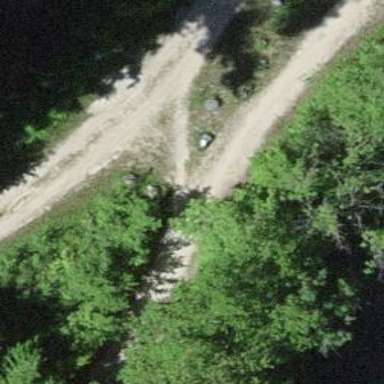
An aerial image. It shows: Path.